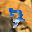
Label: 7